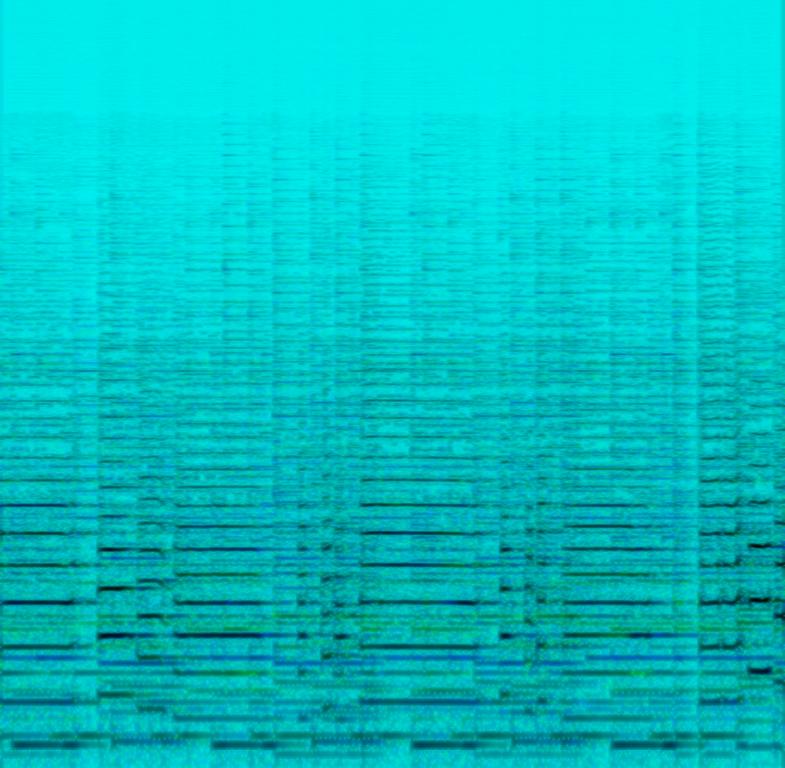
This jazz song is an instrumental song featuring a trombone playing the main melody. The trombone is accompanied by a piano playing chords using jazz rhythms. The tone changes at the end to an uplifting mood. There is no percussion in this song. This song can be used in a highway driving scene in a movie.